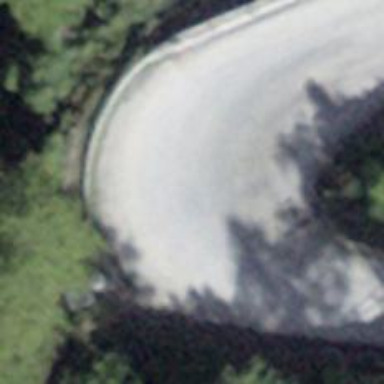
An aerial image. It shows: Asphalt tertiary road without sidewalk.